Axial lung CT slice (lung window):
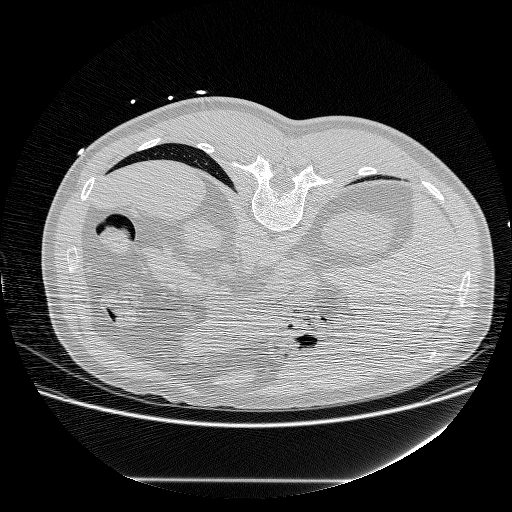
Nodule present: no